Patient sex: M
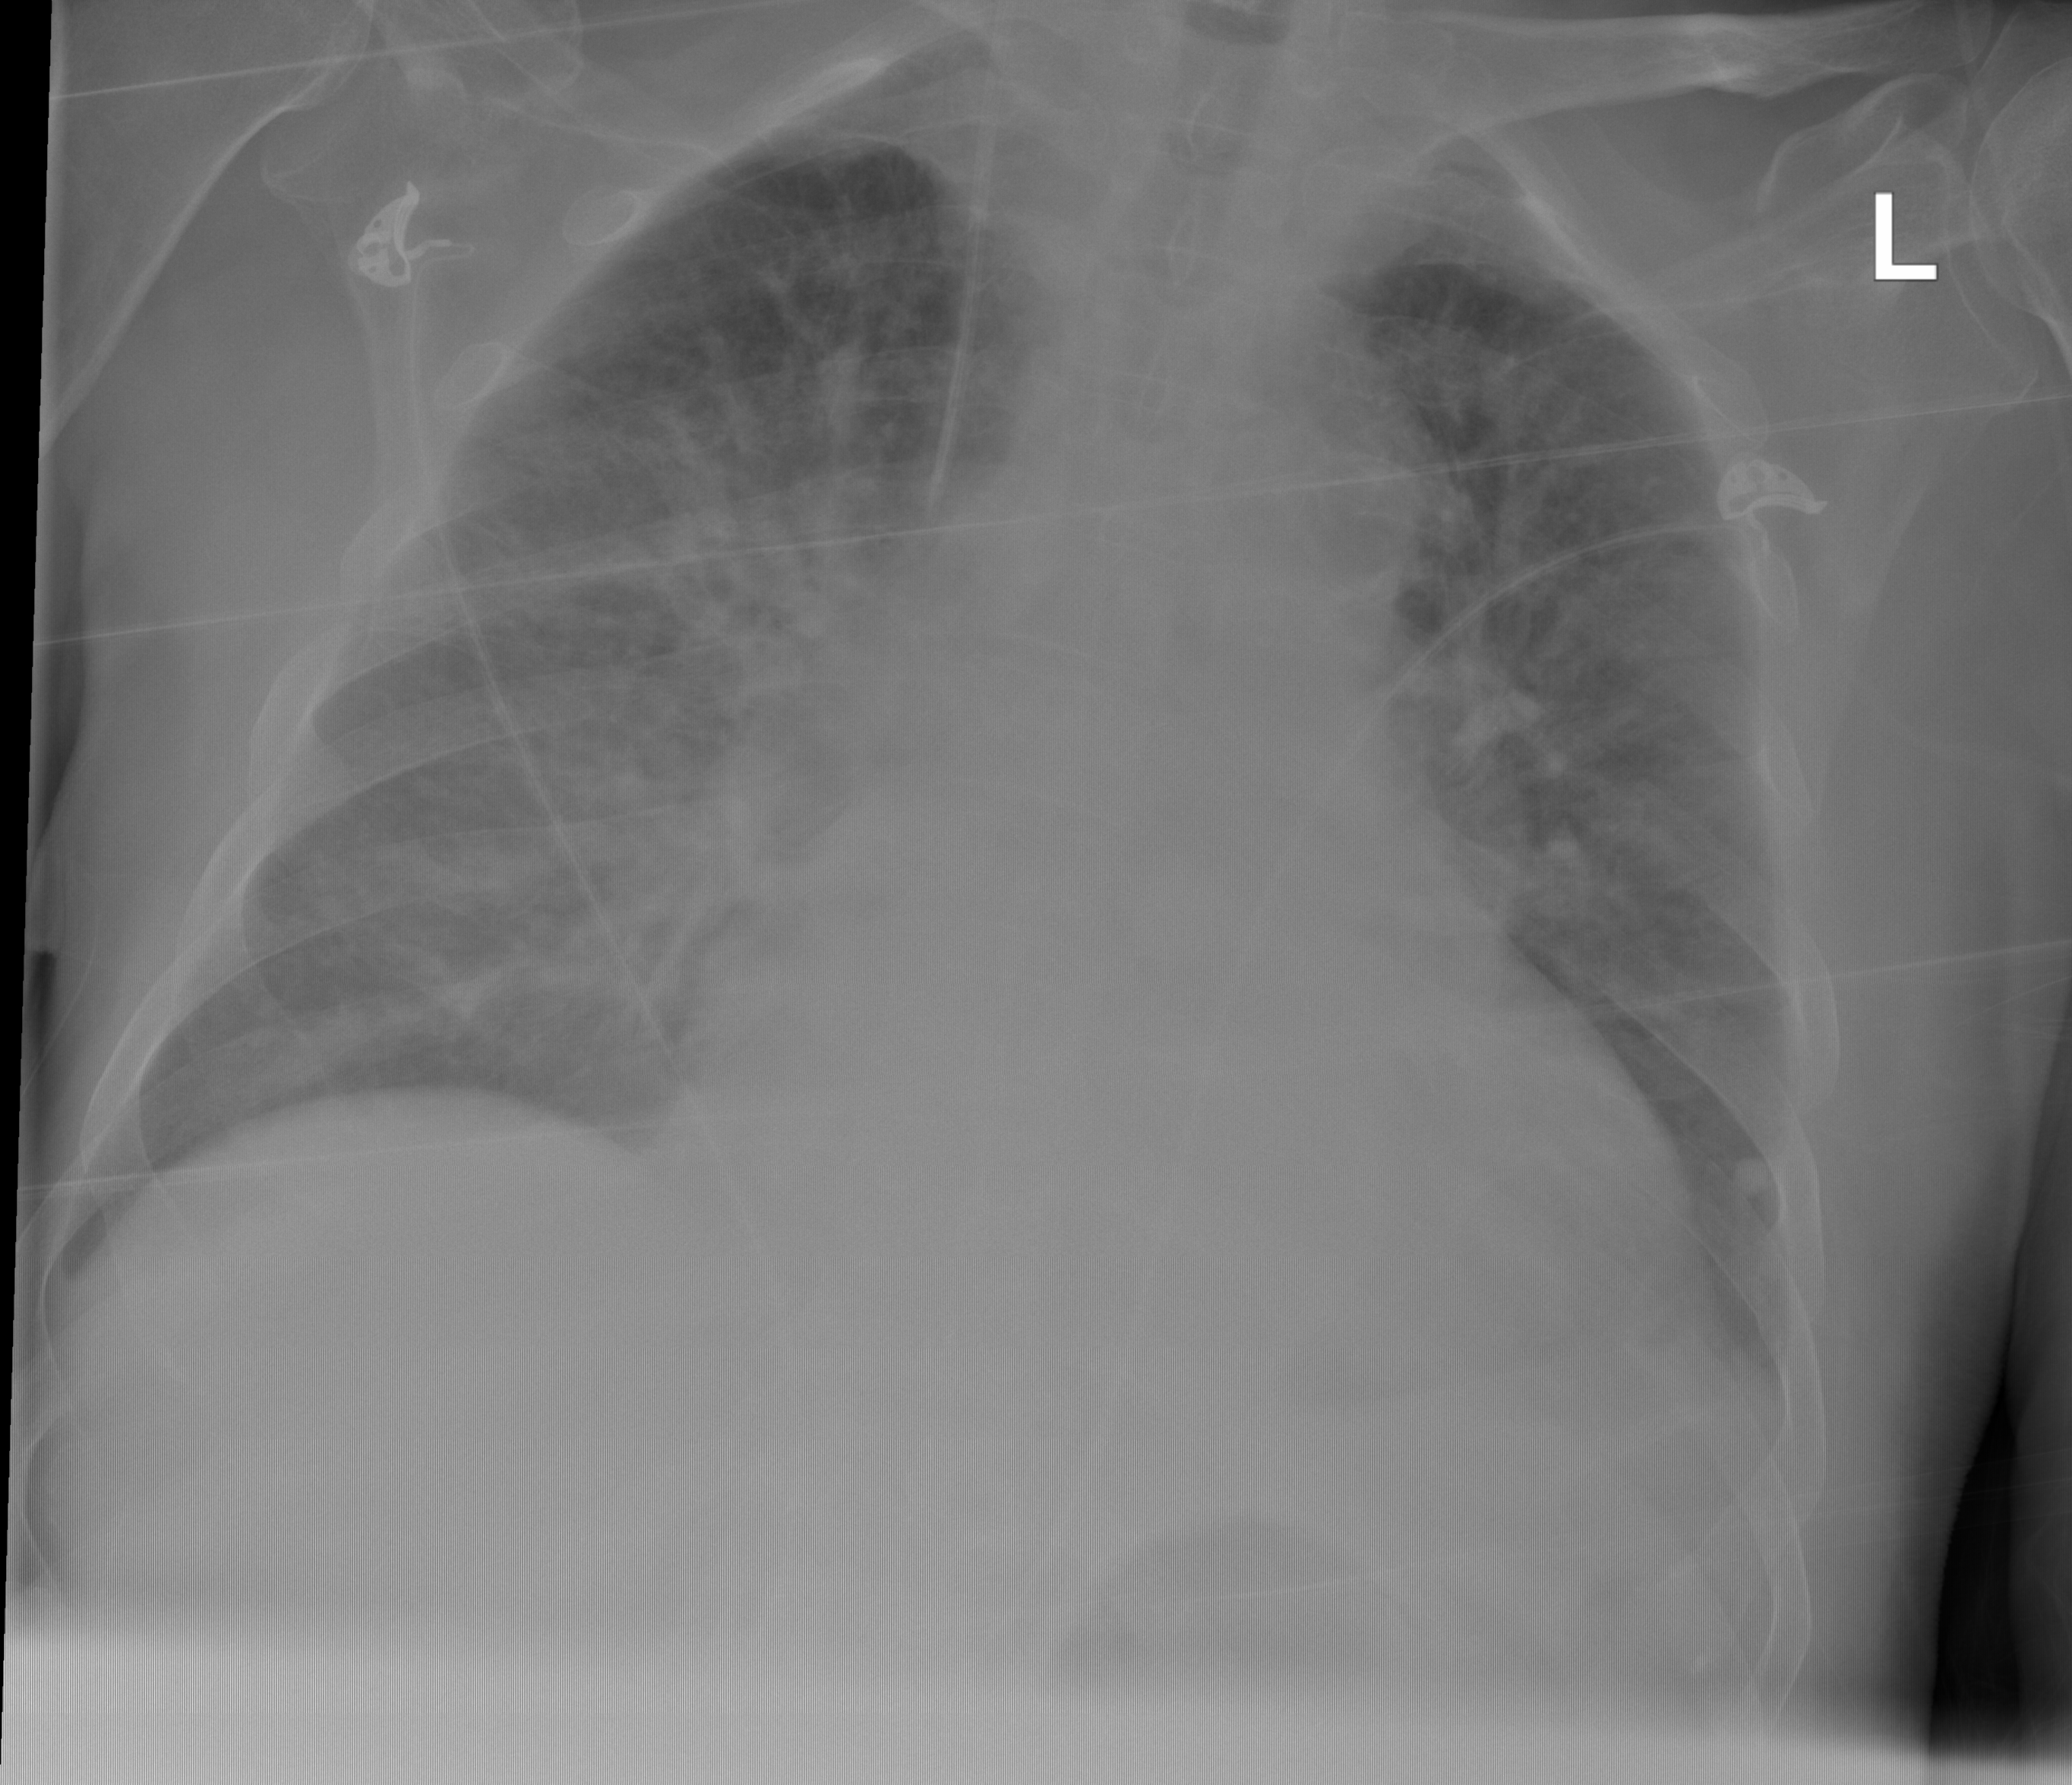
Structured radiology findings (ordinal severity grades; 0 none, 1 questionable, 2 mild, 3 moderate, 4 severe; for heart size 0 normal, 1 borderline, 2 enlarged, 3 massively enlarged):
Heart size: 2
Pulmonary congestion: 3
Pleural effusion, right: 0
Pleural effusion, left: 0
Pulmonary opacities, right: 3
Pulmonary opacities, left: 2
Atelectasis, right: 2
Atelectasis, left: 2